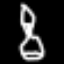
Label: hourglass